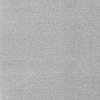
Atmospheric dust classification: dusty